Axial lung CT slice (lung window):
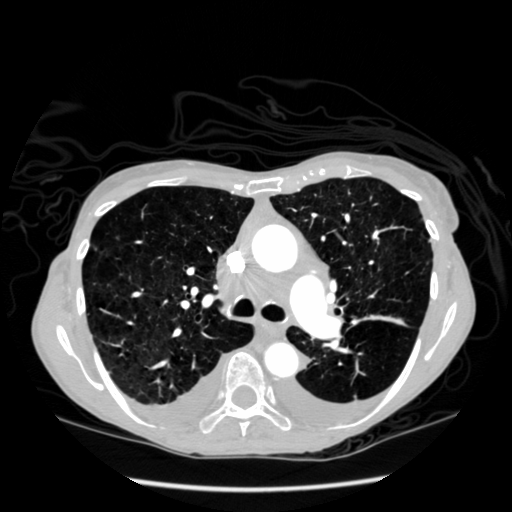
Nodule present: no